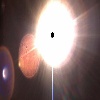
Label: sunburn